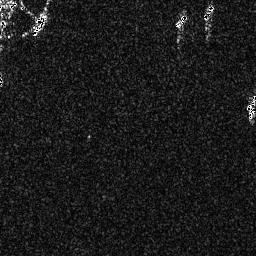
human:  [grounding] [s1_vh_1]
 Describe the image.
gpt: In the satellite image, there is  <ref>2 small ship </ref> <box>[[68, 5, 72, 10, 0], [78, 0, 83, 7, 0]]</box> located at top right,  <ref>1 small ship </ref> <box>[[12, 5, 18, 13, 0]]</box> located at top left.